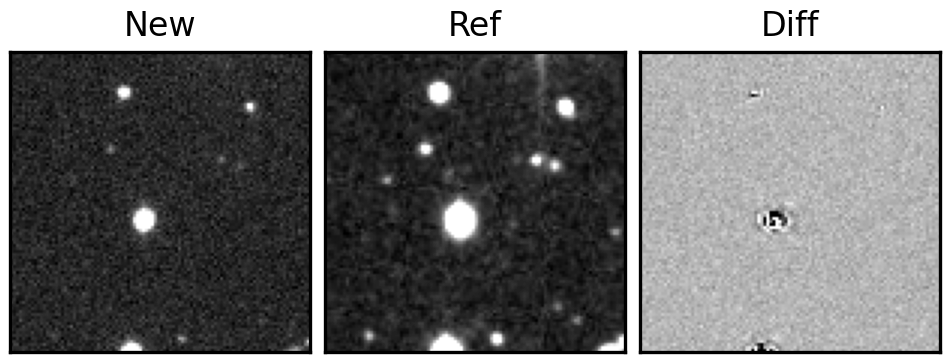
Label: bogus